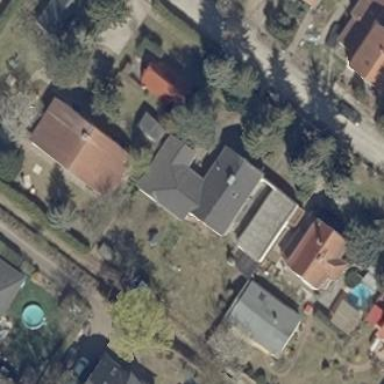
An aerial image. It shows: Detached building.